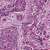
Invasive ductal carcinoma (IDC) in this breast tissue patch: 1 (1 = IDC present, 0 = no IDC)